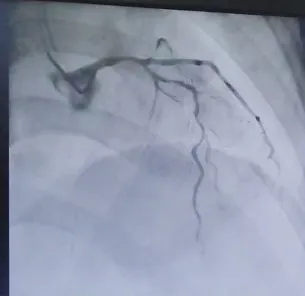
Coronary angiography . (A) The stenosis degree is 40%, 80%, and 60%, respectively, at the end of the left main trunk, the proximal and middle segments of the left anterior descending branch.
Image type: radiology (x_ray)